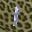
Label: 1